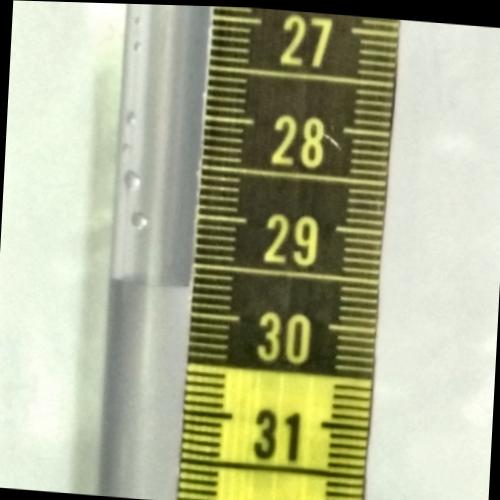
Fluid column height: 29.7 cm